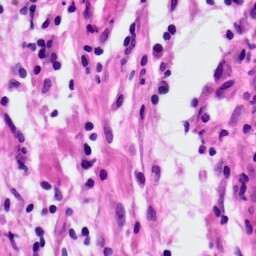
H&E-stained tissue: Lung